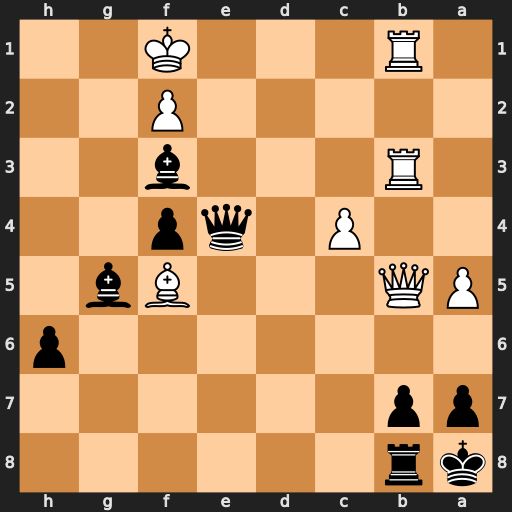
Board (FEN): kr6/pp6/7p/PQ3Bb1/2P1qp2/1R3b2/5P2/1R3K2
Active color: b
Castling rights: -
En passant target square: -
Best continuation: Qe2+ Kg1 Bh4 Rxf3 Qxf3